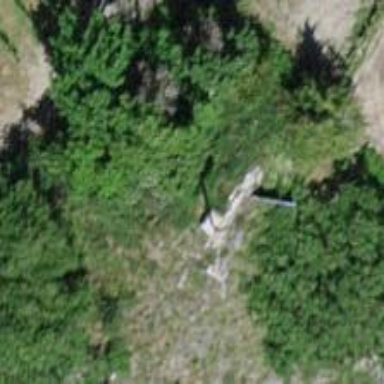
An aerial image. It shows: Wayside cross with historic significance.